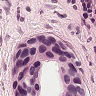
Metastatic tissue present: yes